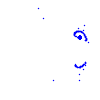
Particle: pion